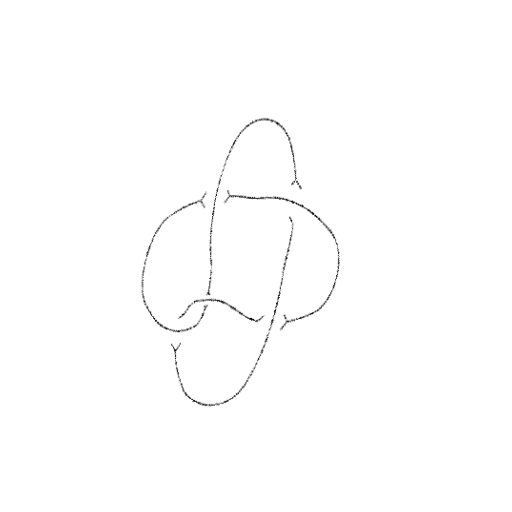
Crossing number: 5